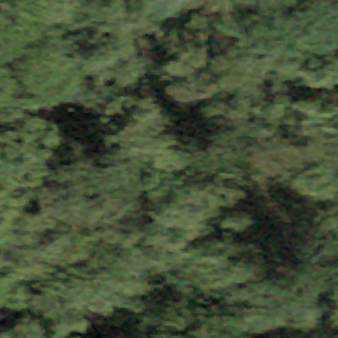
Label: other